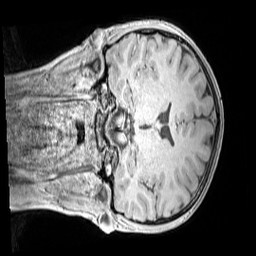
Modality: MP2RAGE
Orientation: coronal
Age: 11
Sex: male
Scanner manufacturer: siemens
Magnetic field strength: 3 T
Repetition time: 4 s
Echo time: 0.00299 s